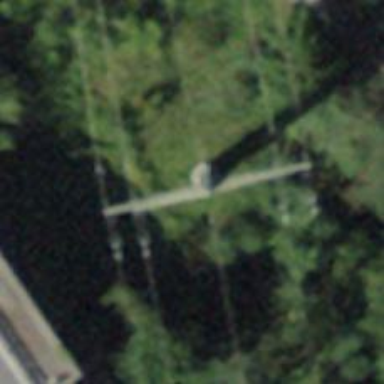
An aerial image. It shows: Power line in the image.